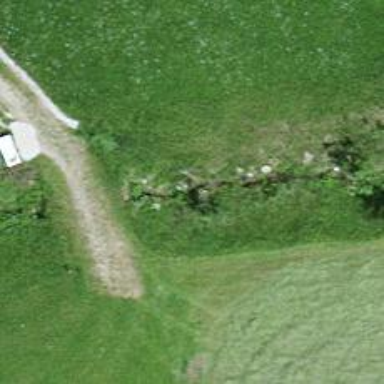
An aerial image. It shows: Culvert tunnel.